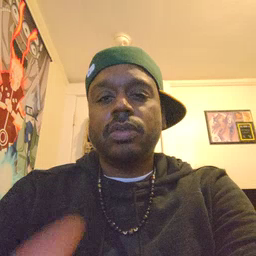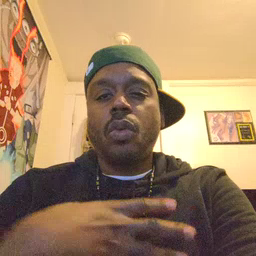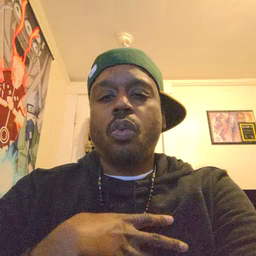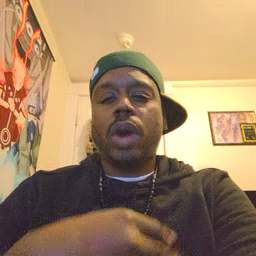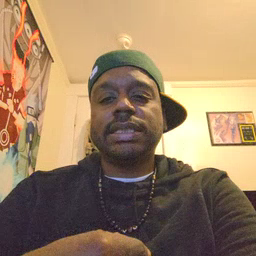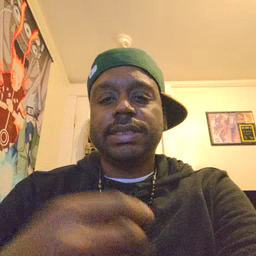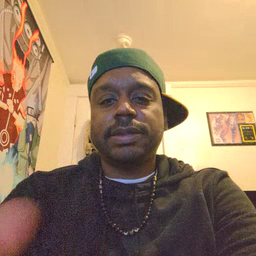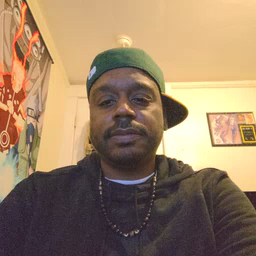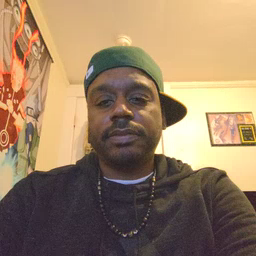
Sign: white